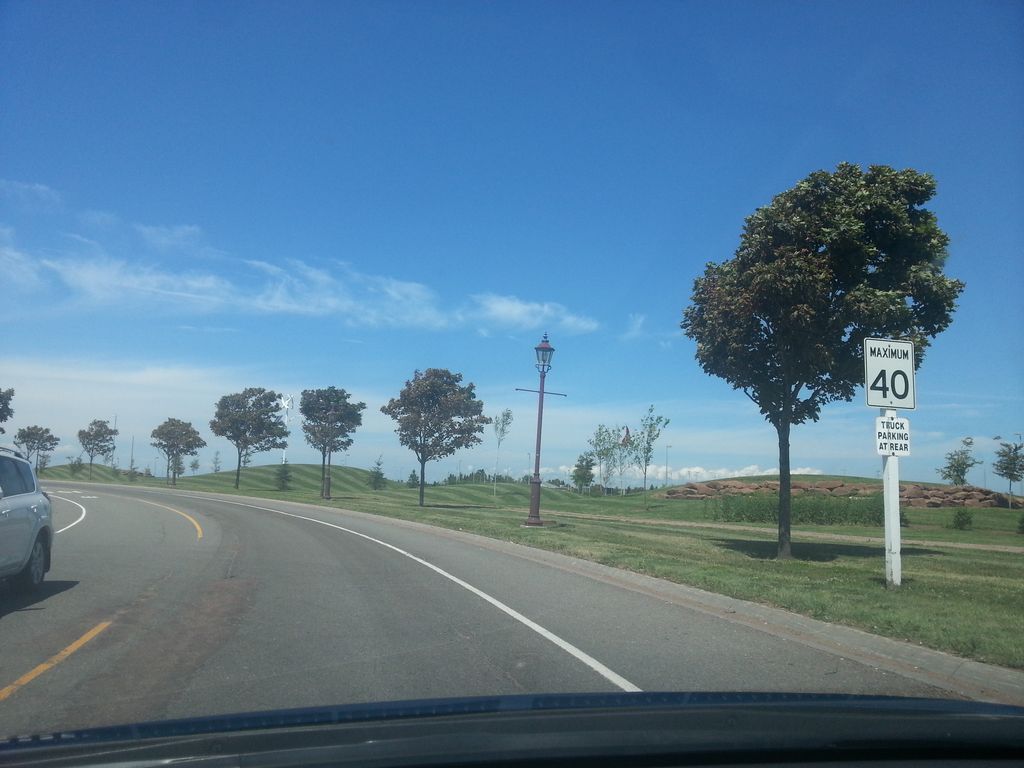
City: charlottetown